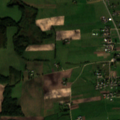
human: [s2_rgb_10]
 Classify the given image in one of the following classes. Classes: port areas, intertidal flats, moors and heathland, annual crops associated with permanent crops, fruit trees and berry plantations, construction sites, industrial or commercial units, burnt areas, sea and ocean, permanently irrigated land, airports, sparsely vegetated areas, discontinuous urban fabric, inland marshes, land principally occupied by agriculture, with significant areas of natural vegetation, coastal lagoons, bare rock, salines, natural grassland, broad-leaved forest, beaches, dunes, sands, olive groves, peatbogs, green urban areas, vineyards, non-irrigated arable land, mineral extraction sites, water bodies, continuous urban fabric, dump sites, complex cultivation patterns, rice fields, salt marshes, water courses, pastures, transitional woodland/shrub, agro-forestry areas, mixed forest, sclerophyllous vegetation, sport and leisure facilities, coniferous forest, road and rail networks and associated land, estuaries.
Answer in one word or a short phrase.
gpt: discontinuous urban fabric, non-irrigated arable land, pastures, complex cultivation patterns, land principally occupied by agriculture, with significant areas of natural vegetation